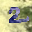
Label: 2